Interaction volume radius: 10 \u00c5
Interaction volume height: 25 \u00c5
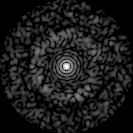
Disorder parameter: 0.8329